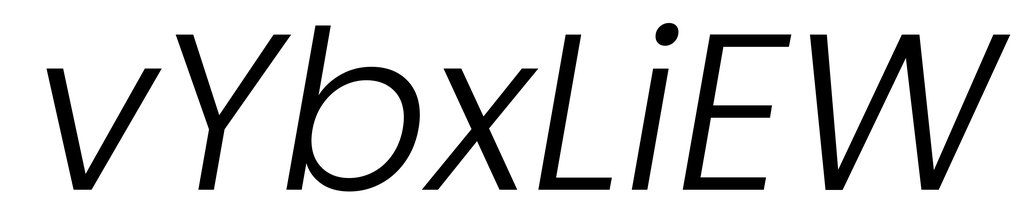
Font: Poppins-LightItalic